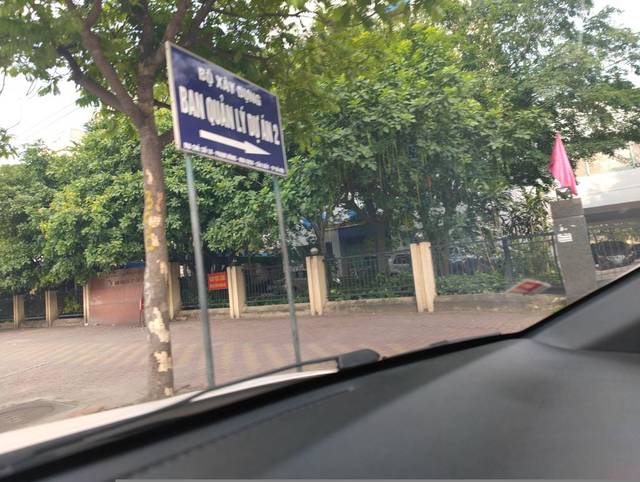
Region: Vietnam
Coordinates: 21.033, 105.78